Question: I'm struggling with a pretty trivial task in the Android "multiple-screen sizes" domain.
A layout matching the screen width, with a nine-patch background which resizes (only horizontally, since there is always enough vertical space). Here is a dummy image:
My goal is, depending on the screen resolution, to display the image at the highest resolution possible, by using a set of different sizes, eg. 320x45, 480x67, 600x87, 720x101, without any down-scaling.
An example with the above mentioned image sizes would be:
- - -
The whole Android resource allocation revolves around 'dp's (density-independent pixels), when in fact I want to display an image based on the actual available pixels.
If I allocate the 480x67 image to res/drawable-mdpi and a 600x87 to res/drawable-hdpi, then image would display correctly on a <URL>.
I tried the 'smallestWidth' parameter as described <URL> uses my drawable-sw320dp image, although there is a drawable-sw480dp resource available too.
### What is the best way to assign a stretchable, width-matching image with the best possible quality? Isn't there any non-programmatic solution?
Thanks in advance!
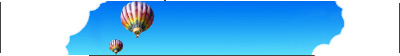
Answer: I believe that by combining density and screen size resource qualifiers you can achieve a close to optimal behavior.
Lets assume this kind of resource folders structure:
- 'drawable-normal-hdpi''normal''hdpi''normal hdpi'- 'drawable-normal-xhdpi'- 'drawable-xlarge-mdpi''mdpi'
Now lets look at some devices to see how they fall in with those buckets:
- 'normal hdpi'- 'normal xhdpi'- - 'xlarge mdpi'
Worst case scenario: image used could have 5-10% better quality.
Best case: perfect fit.
The main down side of this method is that you need to provide a lot of resources and folders to account for all the permutations of sizes and densities (even worse if you need to combine that with more qualifiers for locale, orientation and so on). However, as far as my Android understanding goes I don't think you can achieve something better than this without coding.
---
A remark regarding 'smallestWidth': Your example for the weird behavior is actually the expected behavior.
hdpi multiplier is 1.5 - So a 480px wide hdpi display is exactly 320dp wide. This makes the drawable-sw320dp the right choice, as documented. I'm not sure if you can combine the 'smallestWidth' qualifier with the dpi qualifier. If it's possible you might get more accurate results than just size modifiers. But this would mean a lot more permutations for a 5% increase in image quality. Probably not worth it.